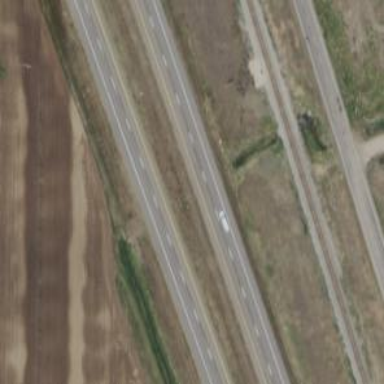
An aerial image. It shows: Motorway.